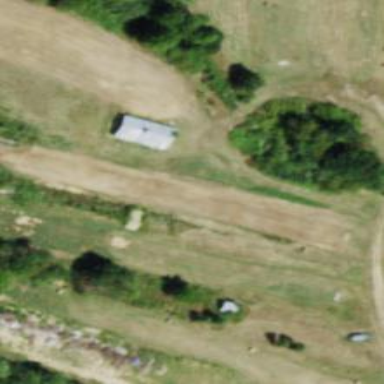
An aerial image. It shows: Farm auxiliary building.